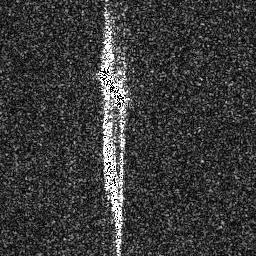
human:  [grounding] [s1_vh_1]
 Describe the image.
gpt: In the satellite image, there is  <ref>1 medium ship </ref> <box>[[36, 24, 49, 42, 0]]</box> located at center.